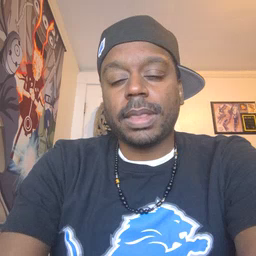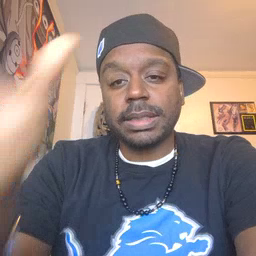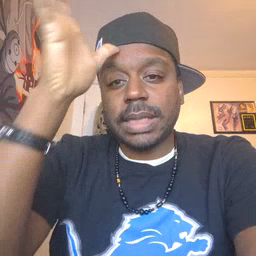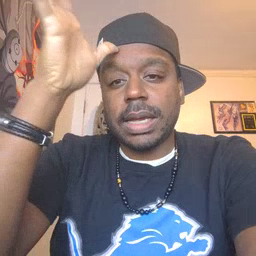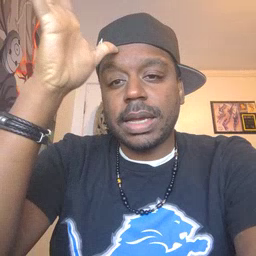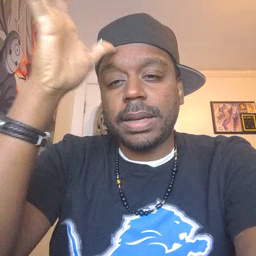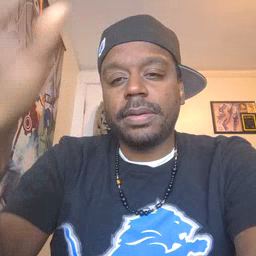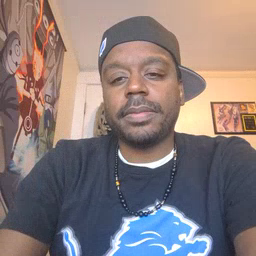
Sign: dad